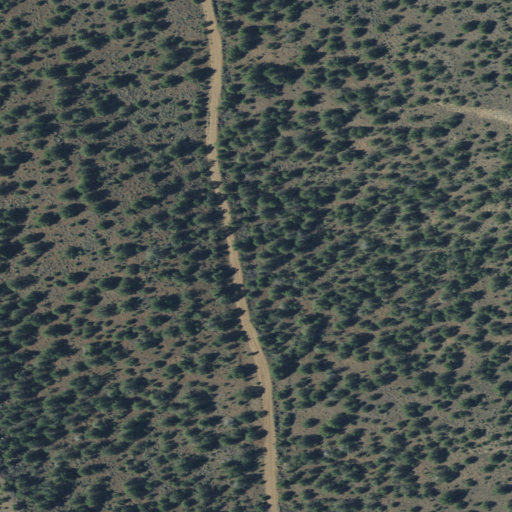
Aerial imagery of ridge(s) in Oregon named Crane Creek Mountains containing shrub and evergreen forest